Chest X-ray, AP view. Patient: 28 years old, sex M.
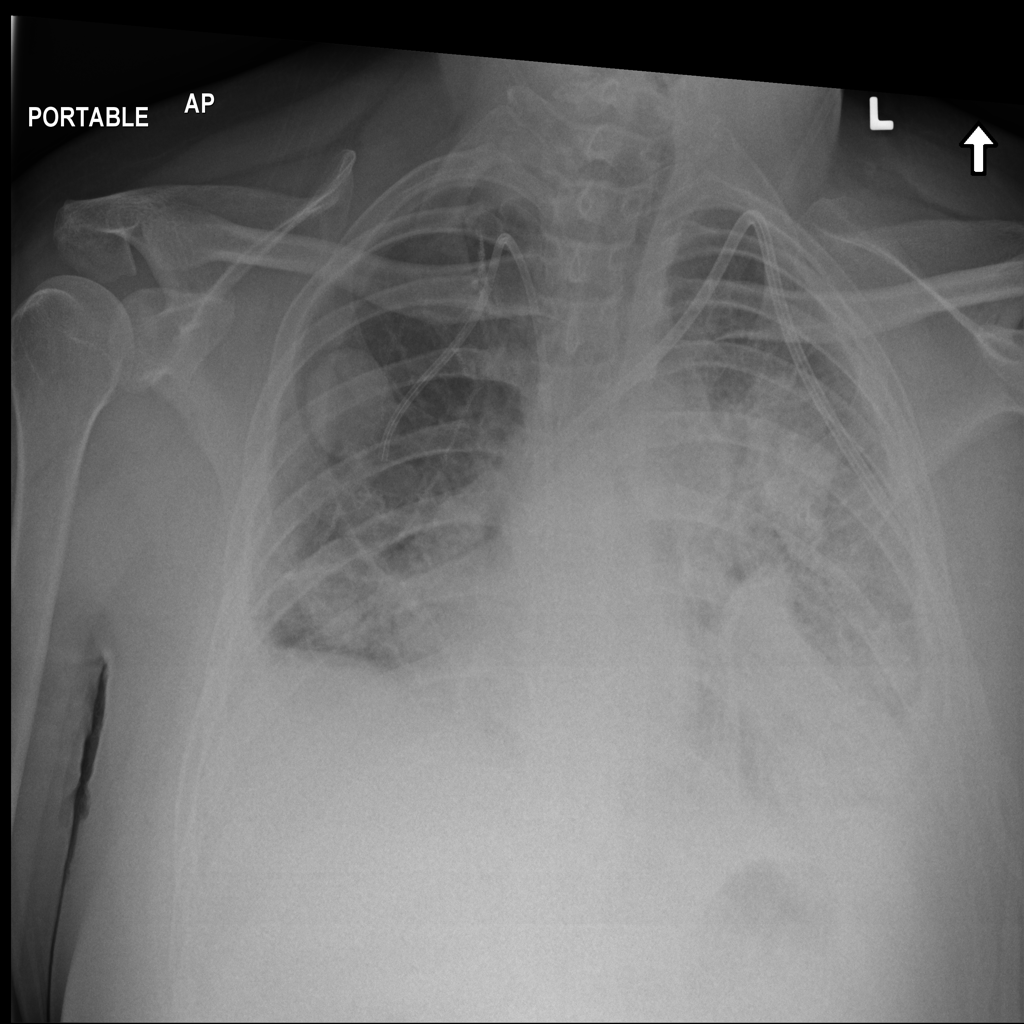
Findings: No Finding